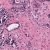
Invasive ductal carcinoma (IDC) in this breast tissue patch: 1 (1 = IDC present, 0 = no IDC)